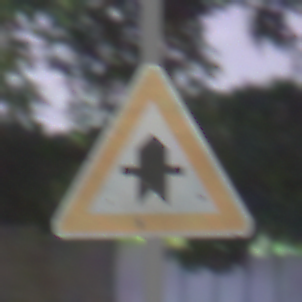
Verkehrszeichen: Vorfahrt
Umgebung: Outdoor, Suburban
Tageszeit: Night
Wetter: PartlyCloudy
Licht: Artificial
Jahreszeit: NotSpecified
Kontrast: HighContrast